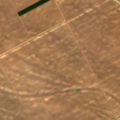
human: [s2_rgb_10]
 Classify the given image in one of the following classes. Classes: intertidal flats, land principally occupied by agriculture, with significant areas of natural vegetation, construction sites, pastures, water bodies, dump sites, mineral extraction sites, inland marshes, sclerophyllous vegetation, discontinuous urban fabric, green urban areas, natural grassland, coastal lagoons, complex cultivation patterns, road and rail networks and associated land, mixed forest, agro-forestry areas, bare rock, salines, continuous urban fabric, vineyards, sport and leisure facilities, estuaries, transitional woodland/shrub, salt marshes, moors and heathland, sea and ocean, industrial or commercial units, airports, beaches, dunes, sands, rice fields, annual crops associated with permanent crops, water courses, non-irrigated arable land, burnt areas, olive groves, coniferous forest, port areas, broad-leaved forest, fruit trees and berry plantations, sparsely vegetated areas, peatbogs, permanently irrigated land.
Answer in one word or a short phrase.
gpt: non-irrigated arable land